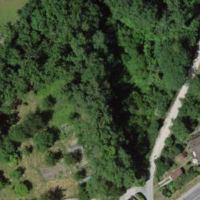
EUNIS habitat code: 44
Species observed at this site:
Lapsana communis
Chelidonium majus
Stellaria neglecta